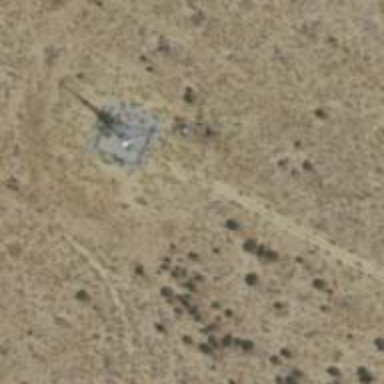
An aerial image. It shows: Mast tower used for communication.